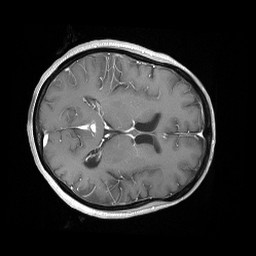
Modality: T1w
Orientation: axial
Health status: ill
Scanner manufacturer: siemens
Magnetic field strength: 3 T
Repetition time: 0.313 s
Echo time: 0.00281 s